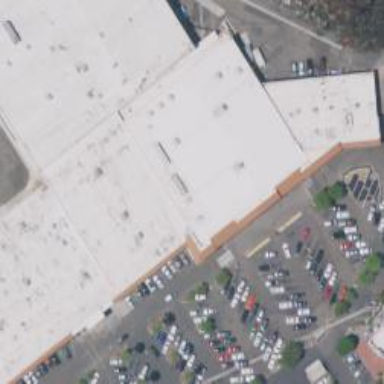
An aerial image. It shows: Supermarket.